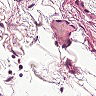
Metastatic tissue present: no